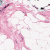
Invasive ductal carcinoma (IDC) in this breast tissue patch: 0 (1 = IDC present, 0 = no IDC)